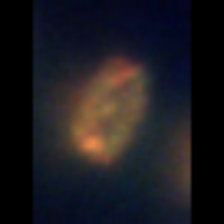
Taxon: Thalassiosira
Group: Diatoms